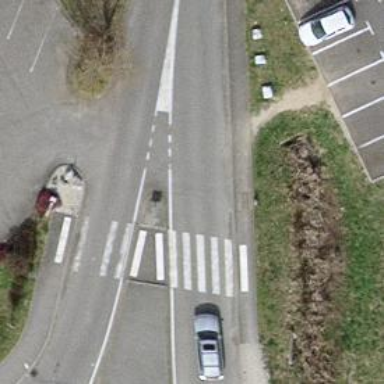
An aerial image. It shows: Marked road crossing.